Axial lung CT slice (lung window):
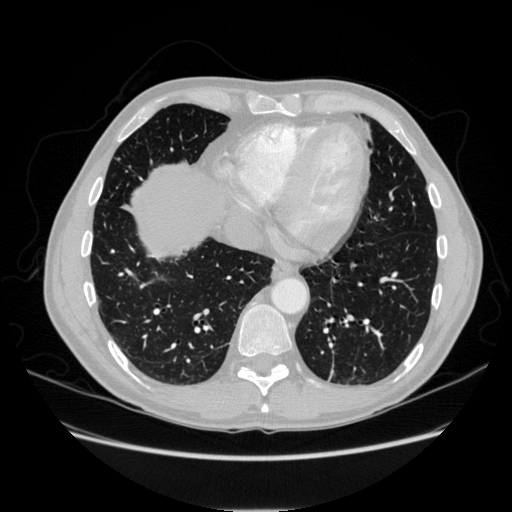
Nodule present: no